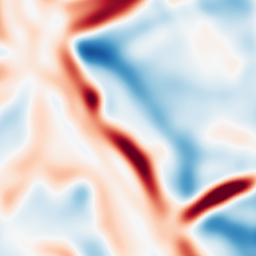
Category: multiscale
Decomposition family: log
Decomposition parameters: sigma: 10
Upsampling method: regularized
Upsampling parameters: scale: 4
lambda_reg: 0.001
Upsampling scale: 4